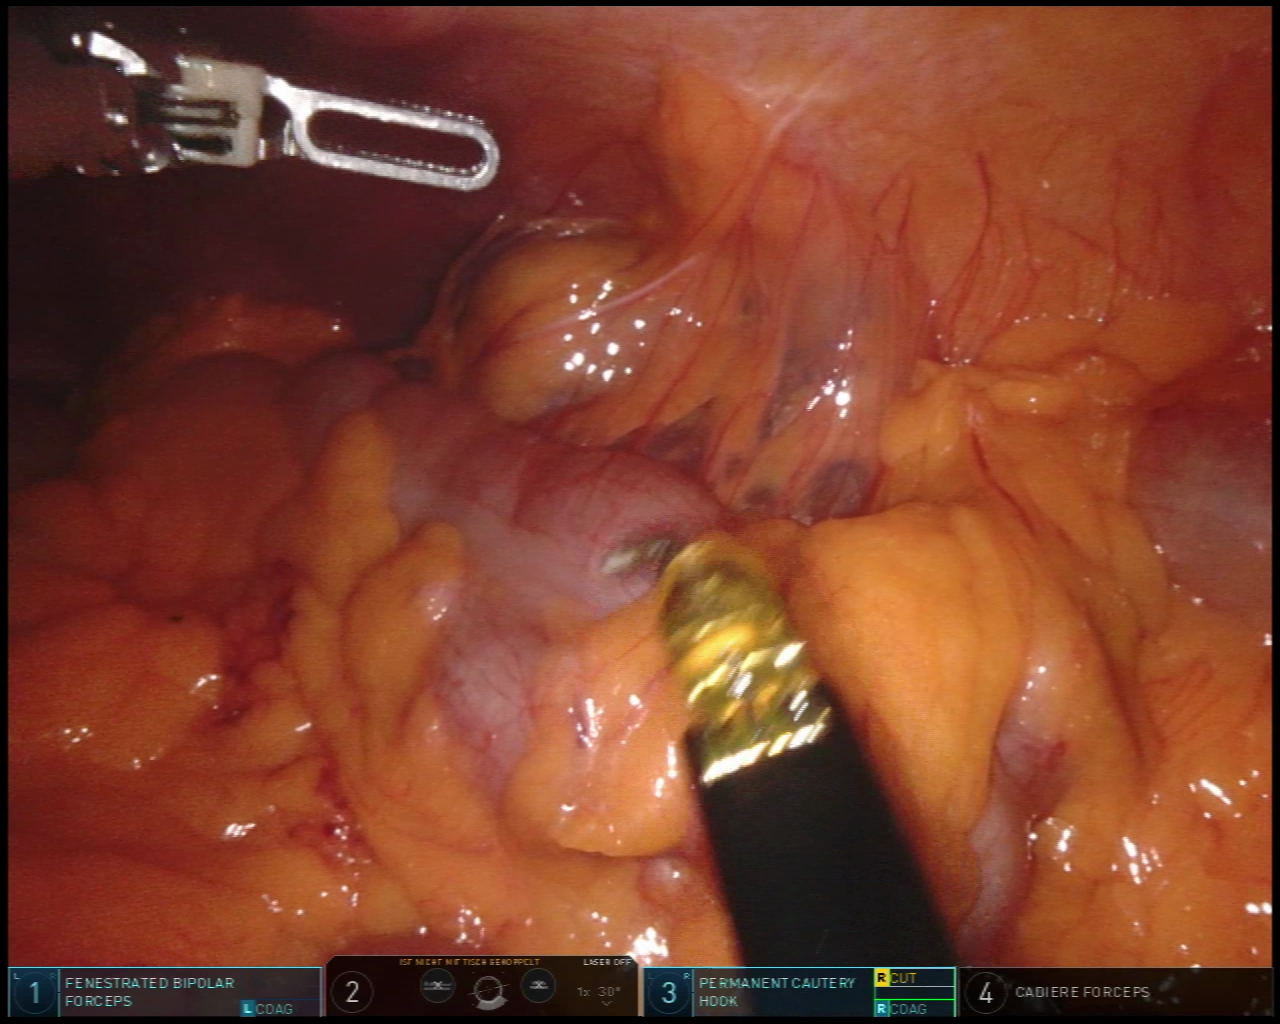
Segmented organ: colon
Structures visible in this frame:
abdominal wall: yes
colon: yes
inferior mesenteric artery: no
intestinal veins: no
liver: no
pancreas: no
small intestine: no
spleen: no
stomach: no
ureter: no
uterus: no
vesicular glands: no